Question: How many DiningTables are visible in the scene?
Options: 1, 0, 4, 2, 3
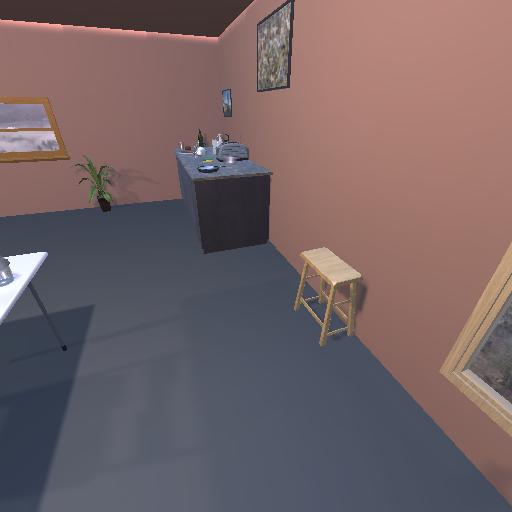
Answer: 1